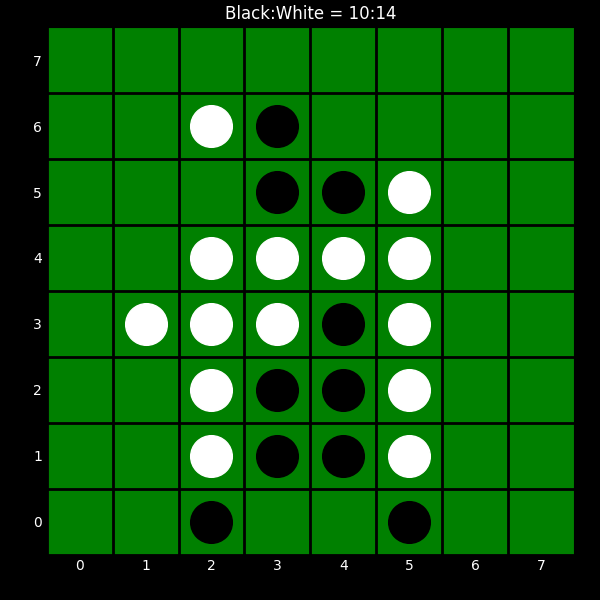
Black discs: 10
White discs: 14